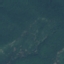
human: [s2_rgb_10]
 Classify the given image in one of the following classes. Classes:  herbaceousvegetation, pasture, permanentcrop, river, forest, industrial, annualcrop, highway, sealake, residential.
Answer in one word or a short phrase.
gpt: Forest